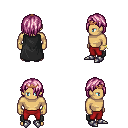
a pixel art fantasy rpg character, male body template, human, tanned skin, black cape, red pants, pink bangs hairstyle, bronze tiara, bracelets, metal boots, four views (front, back, left, right), 2x2 character sprite sheet, small pixel art, hard edges, no anti-aliasing